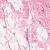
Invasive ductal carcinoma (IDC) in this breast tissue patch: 0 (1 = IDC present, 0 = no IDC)